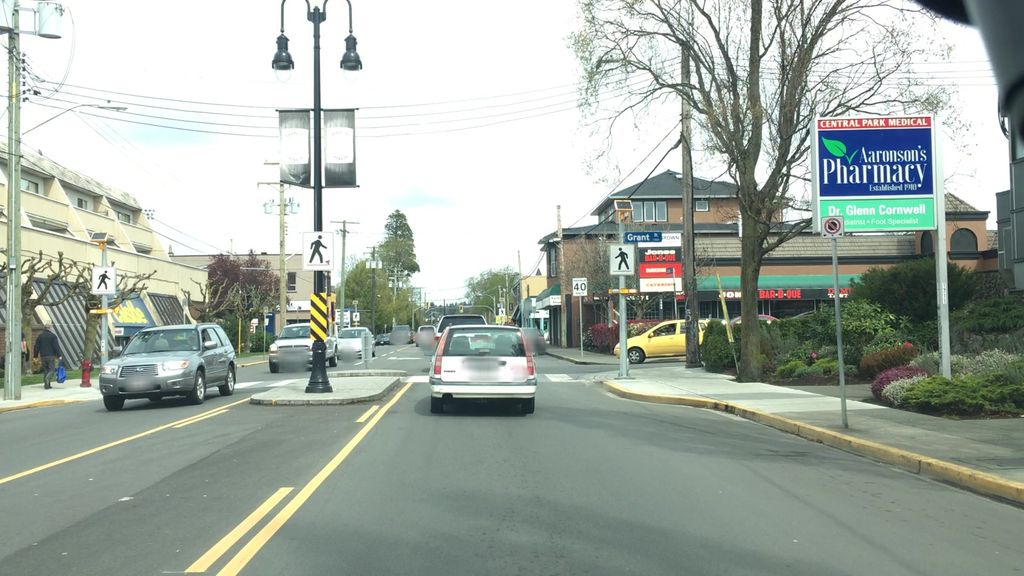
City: victoria